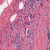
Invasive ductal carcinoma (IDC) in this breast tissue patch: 1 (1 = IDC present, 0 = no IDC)